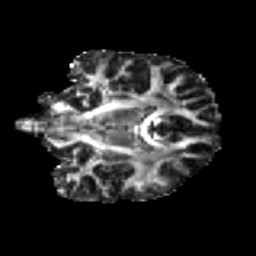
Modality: FA
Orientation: coronal
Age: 22
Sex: female
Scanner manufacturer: ge
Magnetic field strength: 3 T
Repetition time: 7.8 s
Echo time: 0.0606 s